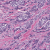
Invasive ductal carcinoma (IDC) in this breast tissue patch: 1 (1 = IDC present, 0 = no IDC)